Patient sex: F
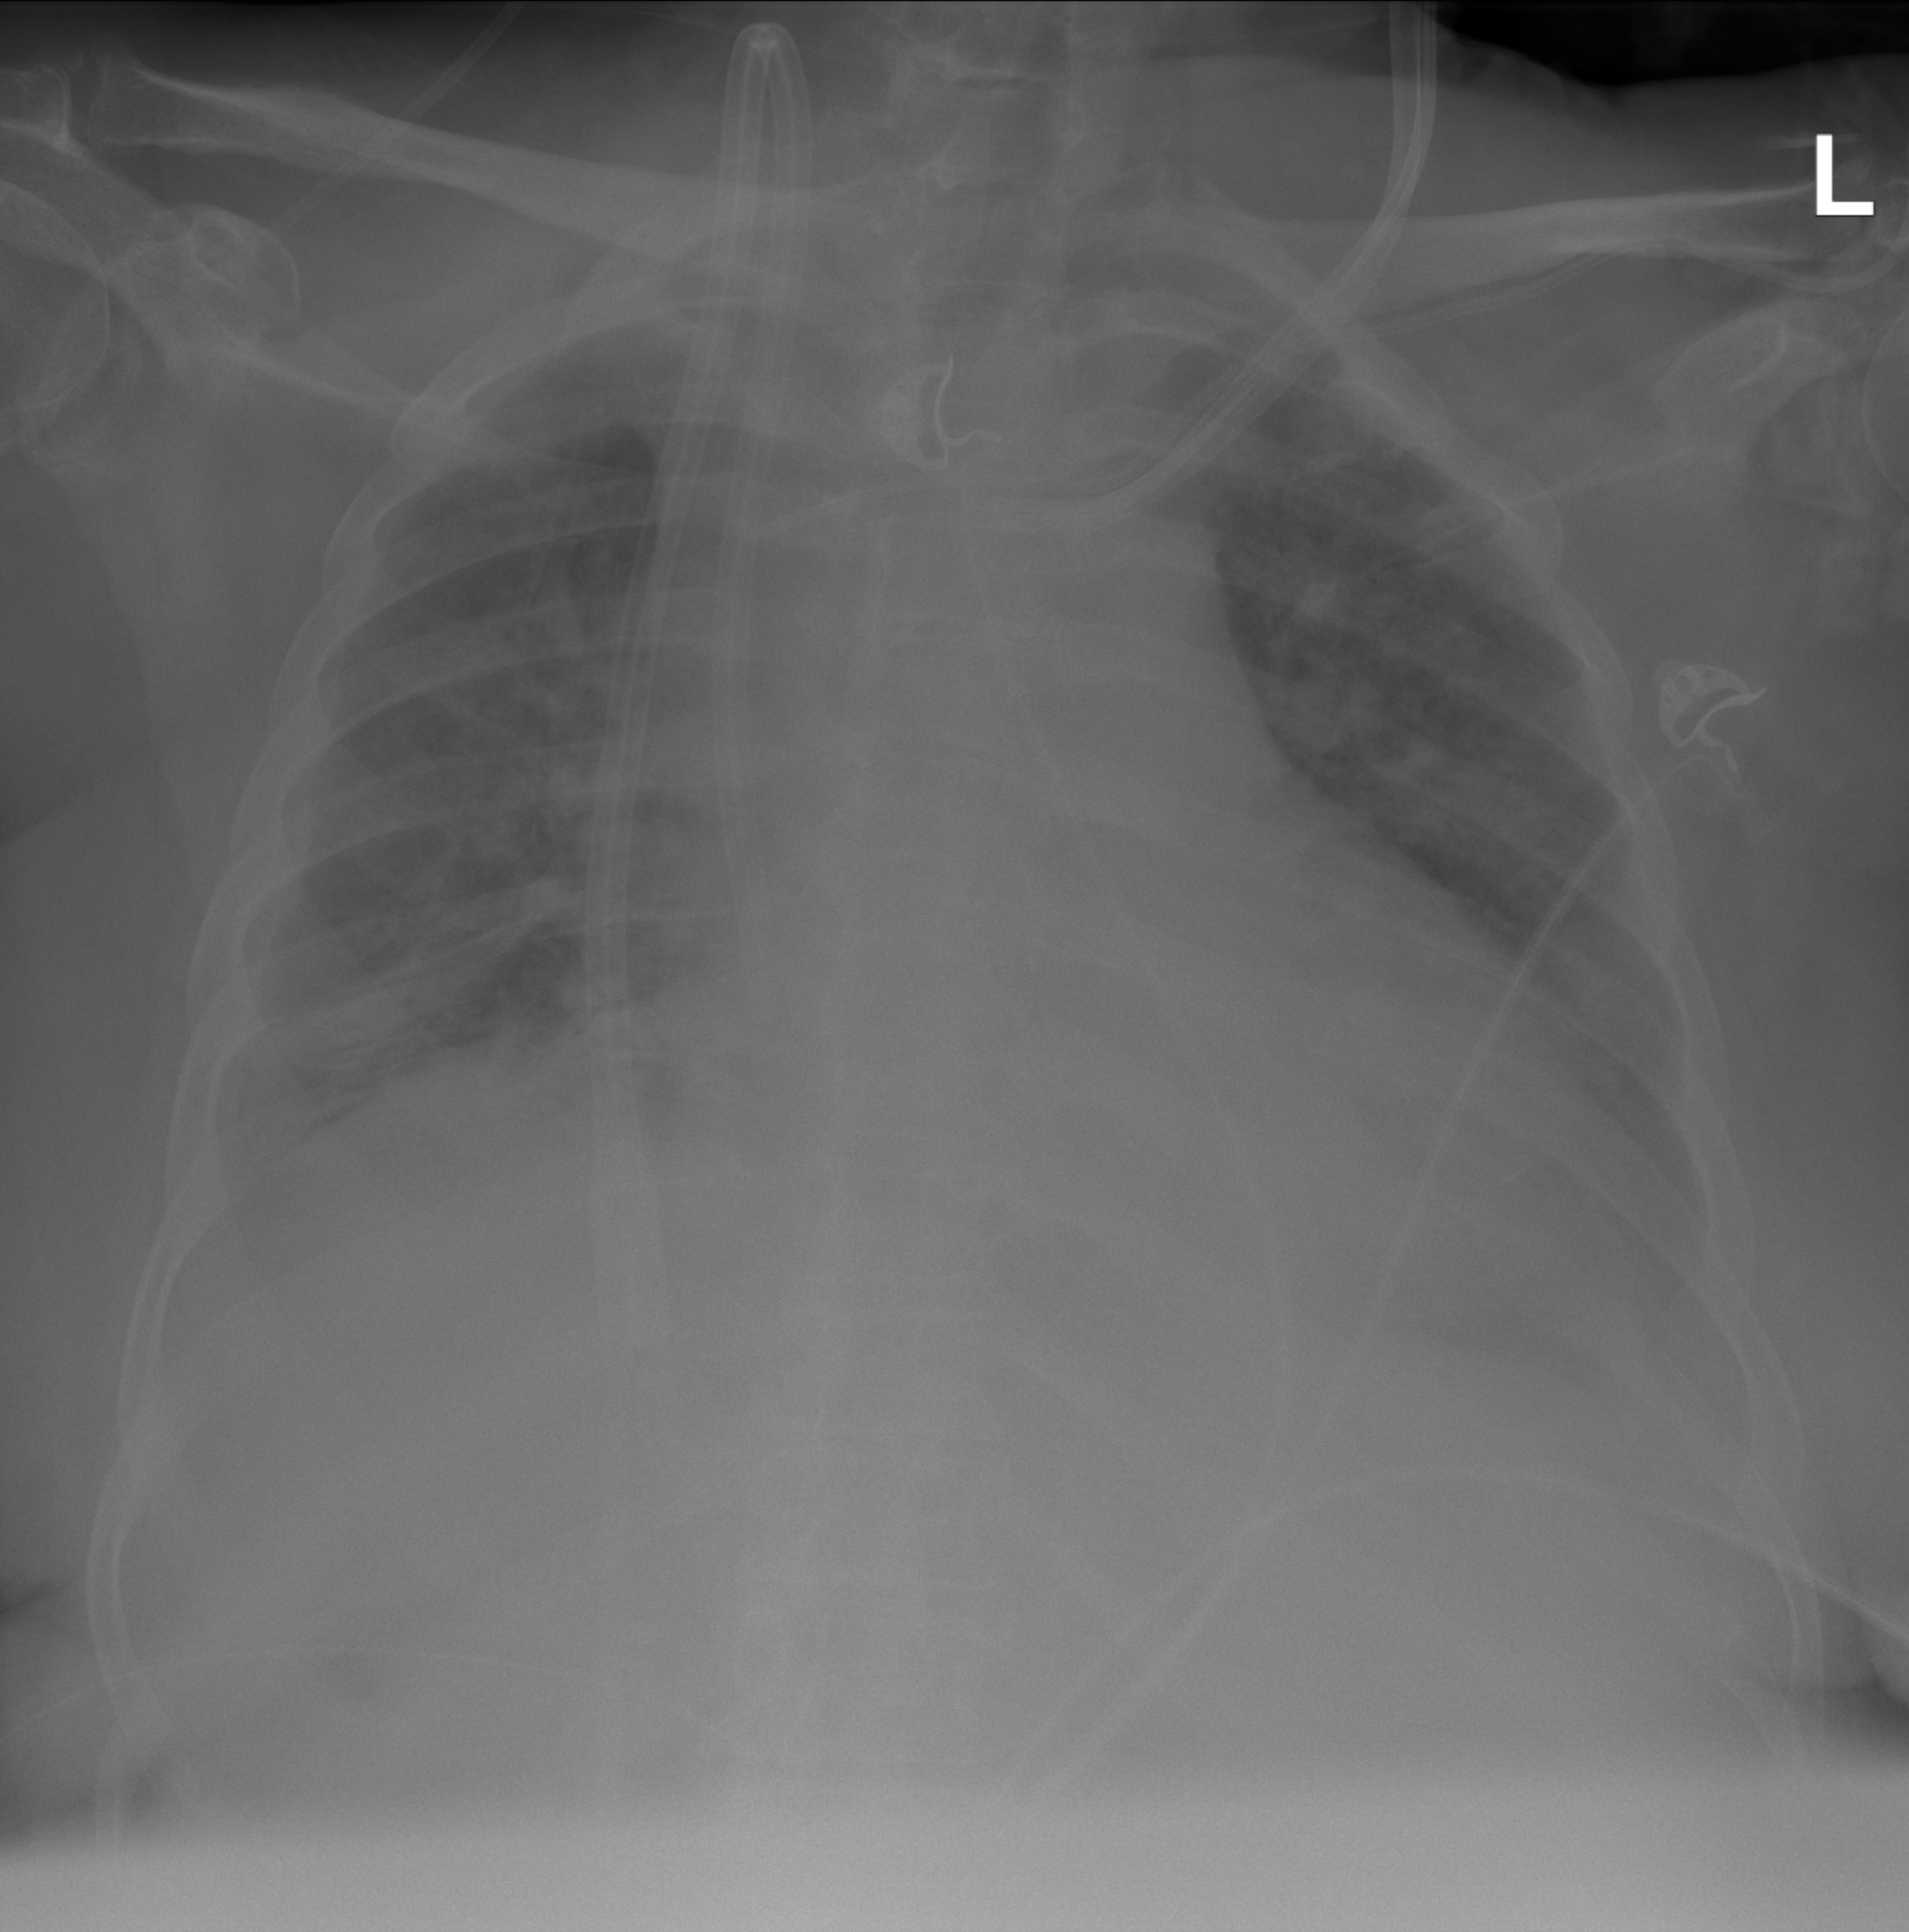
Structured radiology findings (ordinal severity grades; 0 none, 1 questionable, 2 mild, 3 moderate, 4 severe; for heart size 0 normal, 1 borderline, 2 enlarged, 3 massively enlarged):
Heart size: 2
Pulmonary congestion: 2
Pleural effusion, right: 2
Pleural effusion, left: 2
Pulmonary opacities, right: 2
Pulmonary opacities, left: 0
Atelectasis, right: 2
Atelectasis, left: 0